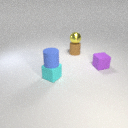
small yellow metal sphere above small brown rubber cylinder